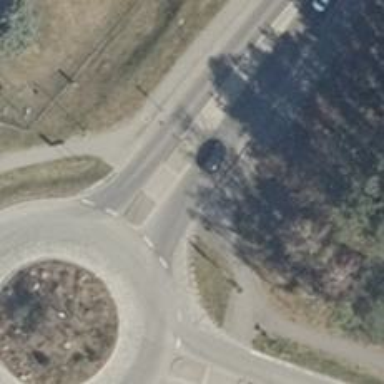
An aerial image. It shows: Uncontrolled footway crossing with central island.